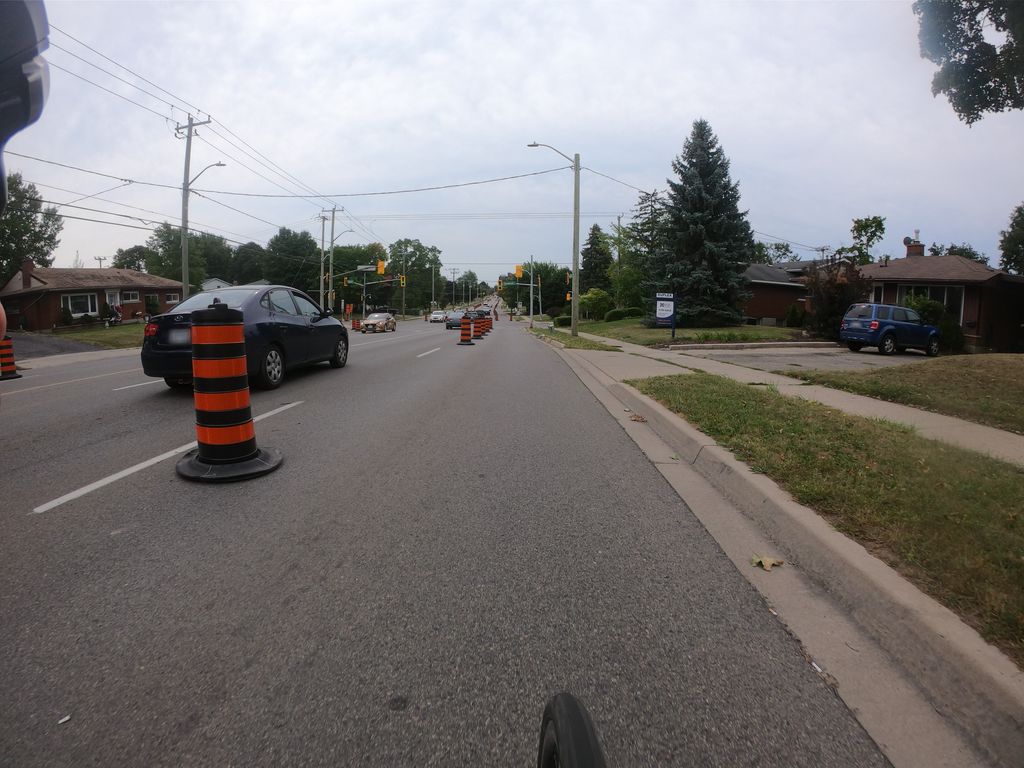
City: kitchener-waterloo